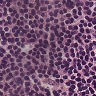
Metastatic tissue present: no